Interaction volume radius: 5 \u00c5
Interaction volume height: 30 \u00c5
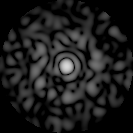
Disorder parameter: 0.7704